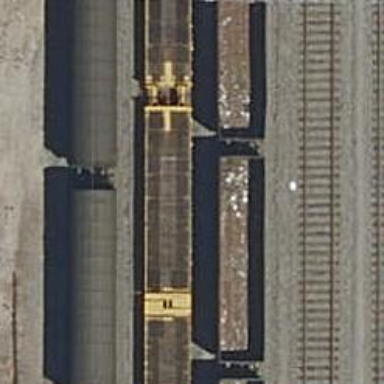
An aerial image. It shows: Rail yard with electrified contact lines for the trains.